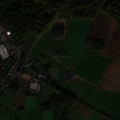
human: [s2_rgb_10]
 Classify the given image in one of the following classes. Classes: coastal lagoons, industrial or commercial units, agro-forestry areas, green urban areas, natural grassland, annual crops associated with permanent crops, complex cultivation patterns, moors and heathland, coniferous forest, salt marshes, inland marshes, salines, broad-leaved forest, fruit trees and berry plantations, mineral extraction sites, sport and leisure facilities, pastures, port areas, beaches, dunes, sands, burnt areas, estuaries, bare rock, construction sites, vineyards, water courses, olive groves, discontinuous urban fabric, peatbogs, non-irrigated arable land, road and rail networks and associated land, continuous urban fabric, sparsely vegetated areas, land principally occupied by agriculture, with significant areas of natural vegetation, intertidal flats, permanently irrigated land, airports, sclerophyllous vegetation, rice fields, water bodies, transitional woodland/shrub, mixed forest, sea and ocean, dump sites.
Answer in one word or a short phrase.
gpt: discontinuous urban fabric, non-irrigated arable land, complex cultivation patterns, broad-leaved forest